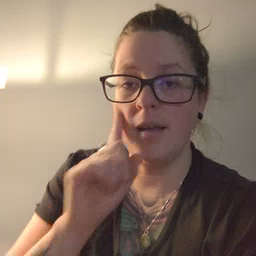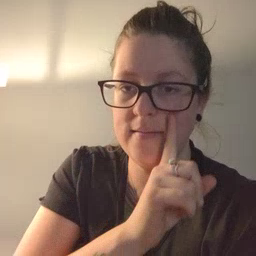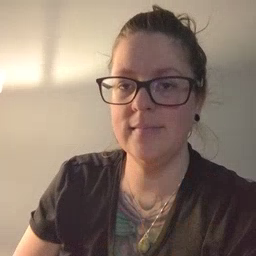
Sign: eye